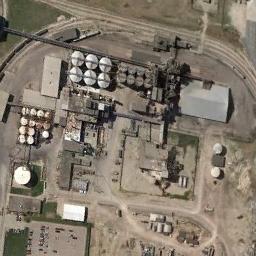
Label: storage_tank